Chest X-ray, AP view. Patient: 70 years old, sex M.
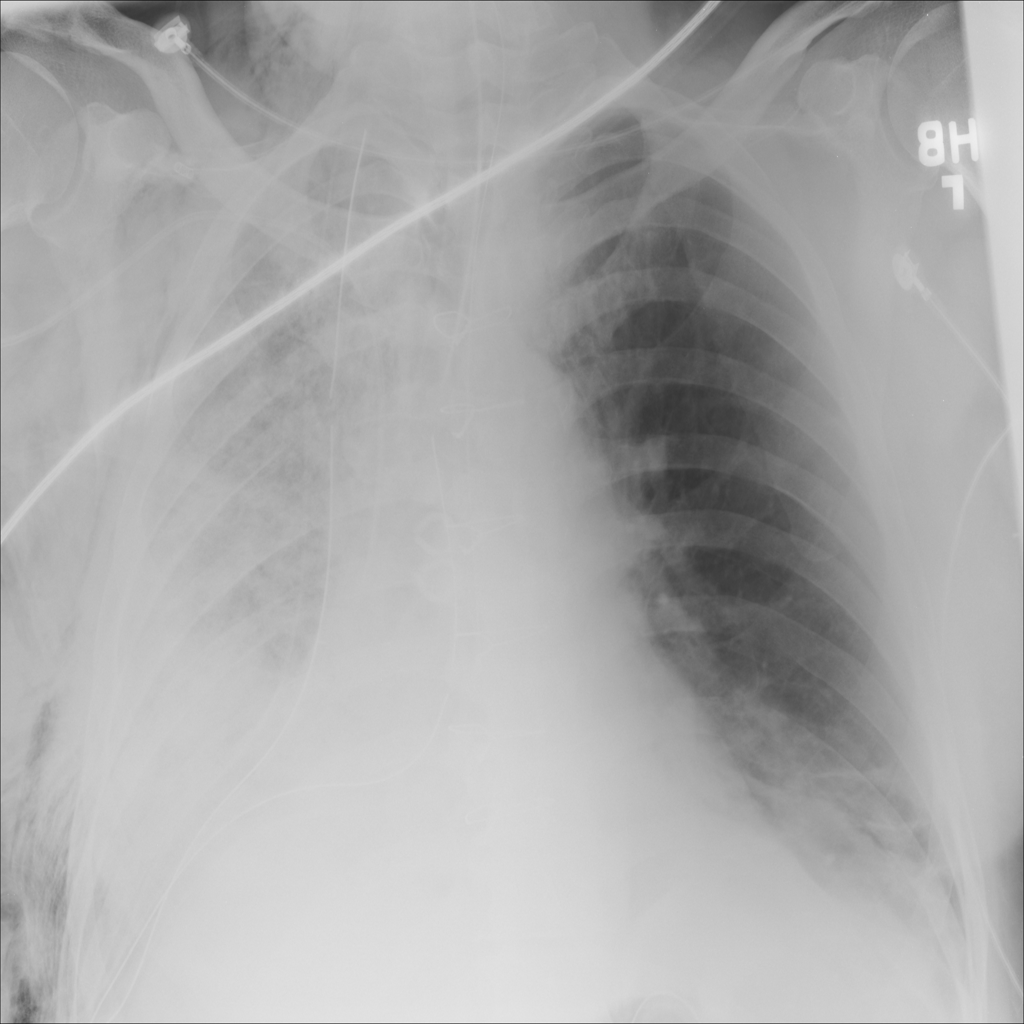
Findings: No Finding